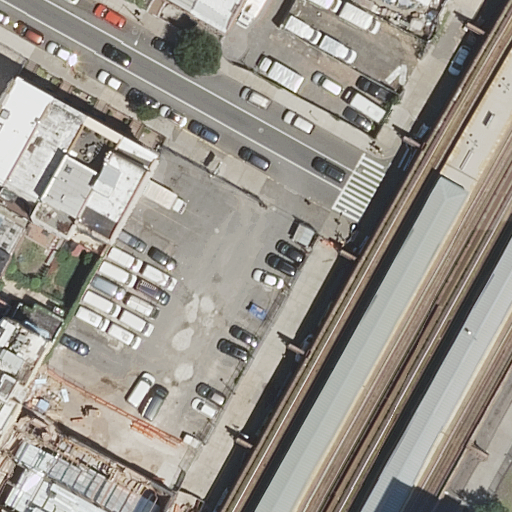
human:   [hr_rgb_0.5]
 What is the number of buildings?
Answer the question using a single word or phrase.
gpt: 11

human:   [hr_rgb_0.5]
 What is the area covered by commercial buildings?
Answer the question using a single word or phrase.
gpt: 0m2

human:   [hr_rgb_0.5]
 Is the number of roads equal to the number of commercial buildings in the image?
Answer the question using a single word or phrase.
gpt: no

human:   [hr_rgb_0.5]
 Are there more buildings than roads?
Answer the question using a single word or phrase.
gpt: yes

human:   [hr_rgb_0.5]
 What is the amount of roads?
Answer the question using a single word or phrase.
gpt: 6

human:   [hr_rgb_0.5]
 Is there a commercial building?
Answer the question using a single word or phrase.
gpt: no

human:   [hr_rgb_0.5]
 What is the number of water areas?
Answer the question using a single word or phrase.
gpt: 0

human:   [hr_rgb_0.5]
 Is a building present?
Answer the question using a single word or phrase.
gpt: yes

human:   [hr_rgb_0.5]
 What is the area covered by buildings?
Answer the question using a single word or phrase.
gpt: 1468m2

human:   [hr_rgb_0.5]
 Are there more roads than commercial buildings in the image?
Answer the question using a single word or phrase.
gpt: yes

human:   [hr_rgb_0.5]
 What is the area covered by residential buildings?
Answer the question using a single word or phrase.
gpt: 1468m2

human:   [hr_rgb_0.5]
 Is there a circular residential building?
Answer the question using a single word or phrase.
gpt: no

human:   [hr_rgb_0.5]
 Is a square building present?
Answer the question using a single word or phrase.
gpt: no

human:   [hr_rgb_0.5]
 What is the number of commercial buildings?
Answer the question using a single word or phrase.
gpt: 0

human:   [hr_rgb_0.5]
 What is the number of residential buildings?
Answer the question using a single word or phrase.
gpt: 11

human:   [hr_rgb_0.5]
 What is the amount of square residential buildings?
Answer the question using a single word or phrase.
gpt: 0

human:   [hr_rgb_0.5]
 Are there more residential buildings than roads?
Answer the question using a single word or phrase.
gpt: yes

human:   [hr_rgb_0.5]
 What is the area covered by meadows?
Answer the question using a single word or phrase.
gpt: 0m2

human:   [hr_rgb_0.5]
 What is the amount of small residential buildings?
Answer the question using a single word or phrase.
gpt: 3

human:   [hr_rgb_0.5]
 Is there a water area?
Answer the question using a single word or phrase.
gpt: no

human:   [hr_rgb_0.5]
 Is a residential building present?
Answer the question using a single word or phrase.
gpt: yes

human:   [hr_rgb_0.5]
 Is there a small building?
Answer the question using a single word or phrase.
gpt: yes

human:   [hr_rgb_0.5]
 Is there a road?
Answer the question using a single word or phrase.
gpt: yes

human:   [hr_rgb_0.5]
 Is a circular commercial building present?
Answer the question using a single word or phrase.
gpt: no

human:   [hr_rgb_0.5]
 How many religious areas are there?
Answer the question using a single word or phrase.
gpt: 0

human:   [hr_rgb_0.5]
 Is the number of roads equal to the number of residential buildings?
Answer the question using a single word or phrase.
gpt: no

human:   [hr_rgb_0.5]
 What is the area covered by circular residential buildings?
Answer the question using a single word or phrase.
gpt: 0m2

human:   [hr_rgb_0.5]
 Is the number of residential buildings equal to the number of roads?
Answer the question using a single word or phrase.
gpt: no

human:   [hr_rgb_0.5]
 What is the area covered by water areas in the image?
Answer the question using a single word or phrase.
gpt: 0m2

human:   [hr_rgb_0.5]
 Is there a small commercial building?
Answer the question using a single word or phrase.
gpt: no

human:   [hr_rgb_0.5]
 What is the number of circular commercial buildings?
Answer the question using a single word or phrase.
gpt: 0

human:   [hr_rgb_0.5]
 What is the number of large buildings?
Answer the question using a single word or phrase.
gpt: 0

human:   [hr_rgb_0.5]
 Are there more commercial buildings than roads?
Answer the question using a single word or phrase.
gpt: no

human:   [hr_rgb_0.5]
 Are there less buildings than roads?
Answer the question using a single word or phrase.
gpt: no

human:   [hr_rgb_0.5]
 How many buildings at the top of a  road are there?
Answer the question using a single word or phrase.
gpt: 9

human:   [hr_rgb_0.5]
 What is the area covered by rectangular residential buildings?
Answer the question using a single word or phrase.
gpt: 1468m2

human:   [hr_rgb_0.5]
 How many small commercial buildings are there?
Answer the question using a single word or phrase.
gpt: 0

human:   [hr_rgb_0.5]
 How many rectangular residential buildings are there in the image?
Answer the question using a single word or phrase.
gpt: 11

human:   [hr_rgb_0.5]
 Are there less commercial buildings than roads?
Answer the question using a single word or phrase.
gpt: yes

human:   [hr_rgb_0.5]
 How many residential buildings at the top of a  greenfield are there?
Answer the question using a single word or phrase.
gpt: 0

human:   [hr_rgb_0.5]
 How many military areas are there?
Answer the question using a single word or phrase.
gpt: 0

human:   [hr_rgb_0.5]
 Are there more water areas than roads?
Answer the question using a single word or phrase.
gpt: no

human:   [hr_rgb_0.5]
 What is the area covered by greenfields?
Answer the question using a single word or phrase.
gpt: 0m2

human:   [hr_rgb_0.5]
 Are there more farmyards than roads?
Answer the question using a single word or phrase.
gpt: no

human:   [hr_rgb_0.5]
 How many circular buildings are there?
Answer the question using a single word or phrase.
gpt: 0

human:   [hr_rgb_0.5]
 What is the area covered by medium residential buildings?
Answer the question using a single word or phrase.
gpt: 1413m2

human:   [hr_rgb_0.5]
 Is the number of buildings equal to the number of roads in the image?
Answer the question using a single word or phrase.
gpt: no

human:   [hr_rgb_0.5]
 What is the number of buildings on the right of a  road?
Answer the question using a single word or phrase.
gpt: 0

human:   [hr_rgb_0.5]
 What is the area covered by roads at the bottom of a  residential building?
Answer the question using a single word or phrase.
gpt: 0m2

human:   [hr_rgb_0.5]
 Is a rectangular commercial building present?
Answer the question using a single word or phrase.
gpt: no

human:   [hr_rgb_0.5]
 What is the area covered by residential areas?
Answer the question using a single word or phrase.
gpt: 0m2

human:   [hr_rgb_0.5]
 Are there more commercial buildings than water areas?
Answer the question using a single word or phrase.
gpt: no

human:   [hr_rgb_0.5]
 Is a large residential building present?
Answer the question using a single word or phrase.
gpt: no

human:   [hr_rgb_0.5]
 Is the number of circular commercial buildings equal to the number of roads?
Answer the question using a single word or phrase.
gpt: no

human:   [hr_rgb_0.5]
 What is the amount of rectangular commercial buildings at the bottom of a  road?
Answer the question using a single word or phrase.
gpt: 0

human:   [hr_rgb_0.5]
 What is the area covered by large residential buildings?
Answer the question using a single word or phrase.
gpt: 0m2

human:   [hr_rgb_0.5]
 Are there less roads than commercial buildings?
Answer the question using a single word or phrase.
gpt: no

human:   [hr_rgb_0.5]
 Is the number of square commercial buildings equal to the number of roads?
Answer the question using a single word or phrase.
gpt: no

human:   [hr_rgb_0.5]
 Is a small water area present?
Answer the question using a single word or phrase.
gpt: no

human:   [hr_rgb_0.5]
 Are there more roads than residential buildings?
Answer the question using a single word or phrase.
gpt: no

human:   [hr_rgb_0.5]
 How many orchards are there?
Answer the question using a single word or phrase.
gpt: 0

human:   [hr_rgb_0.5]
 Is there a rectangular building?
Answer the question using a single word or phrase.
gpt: yes

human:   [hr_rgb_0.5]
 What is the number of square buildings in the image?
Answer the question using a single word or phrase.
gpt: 0

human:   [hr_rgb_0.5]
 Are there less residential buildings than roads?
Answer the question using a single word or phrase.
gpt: no